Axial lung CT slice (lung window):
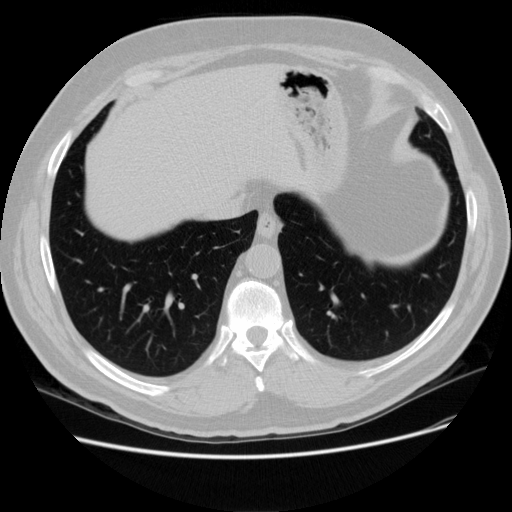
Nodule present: no